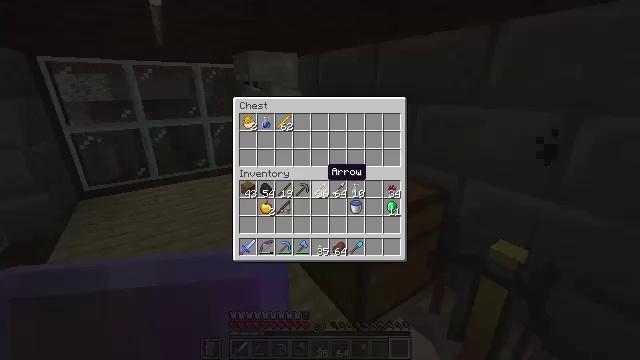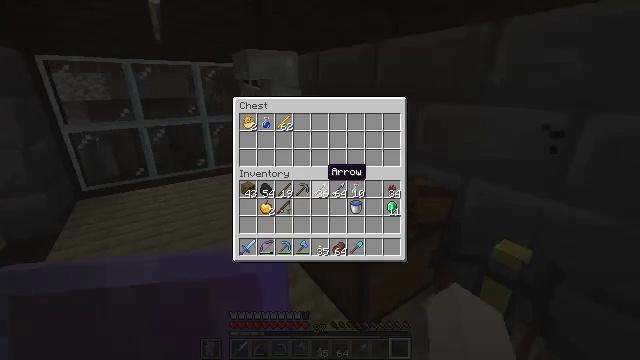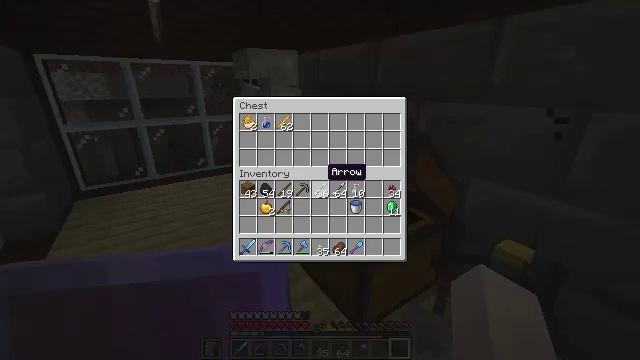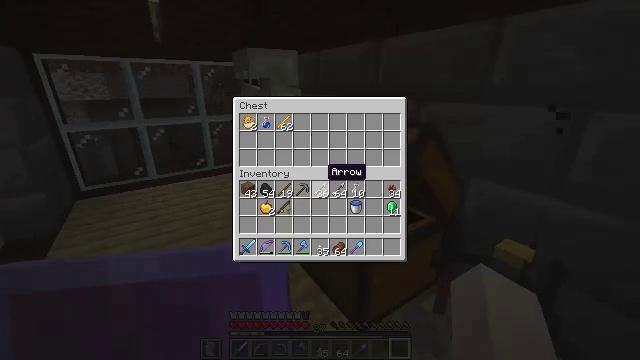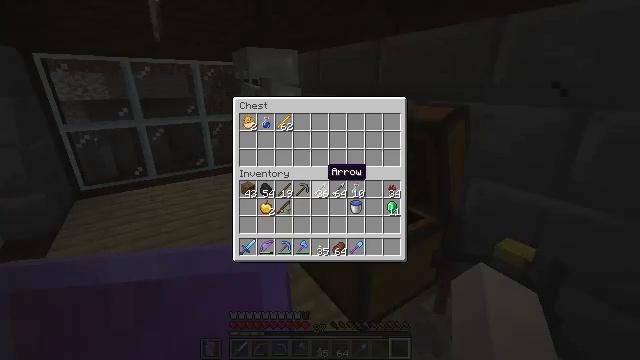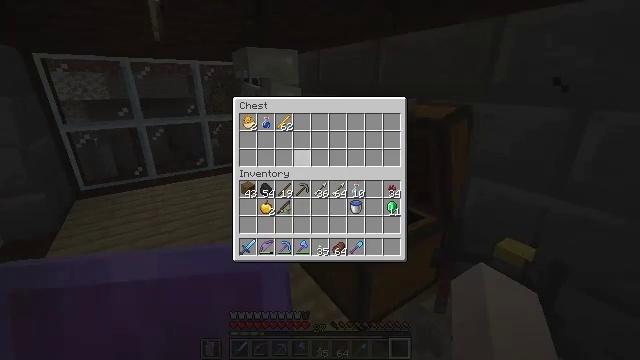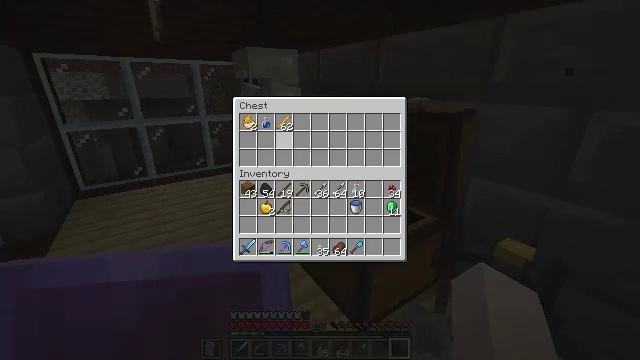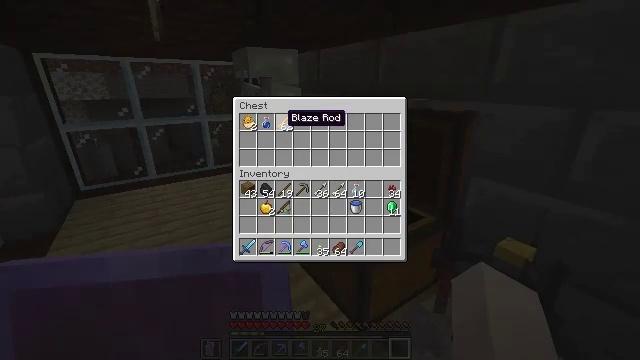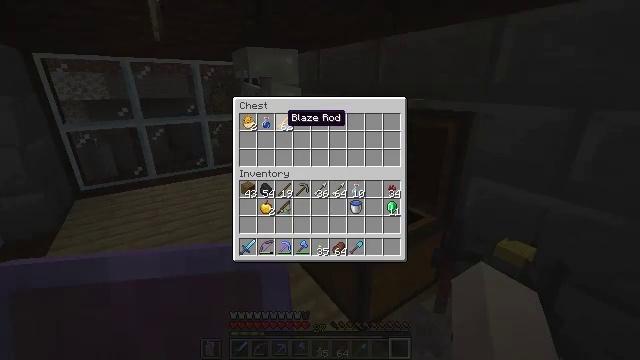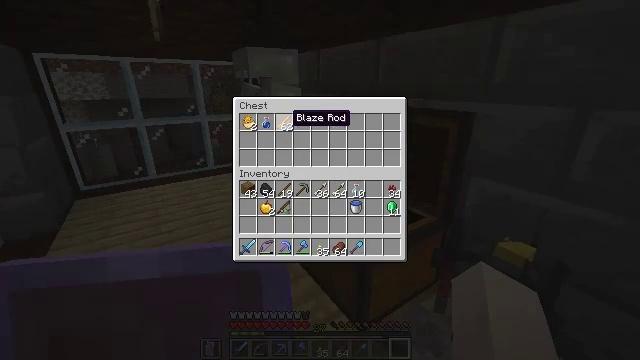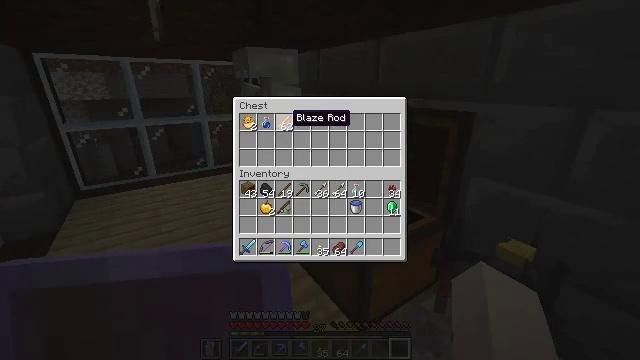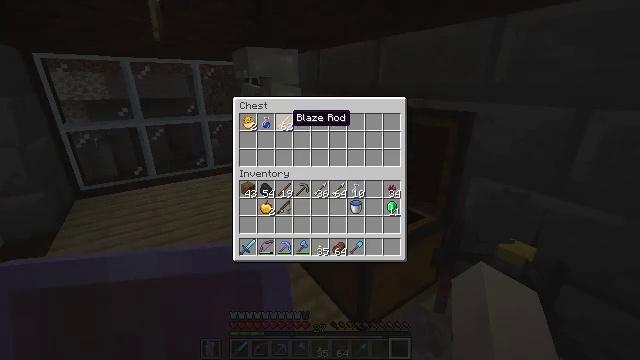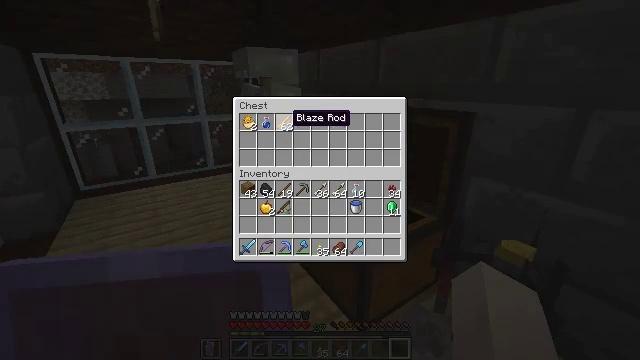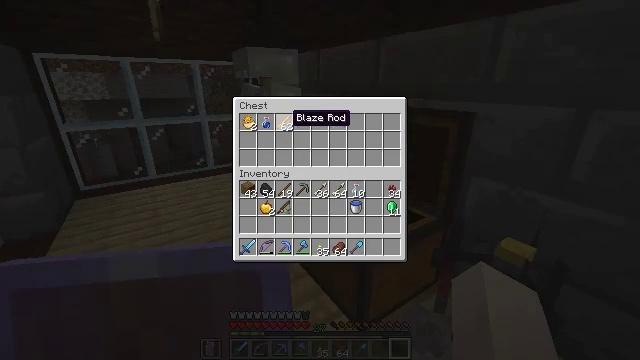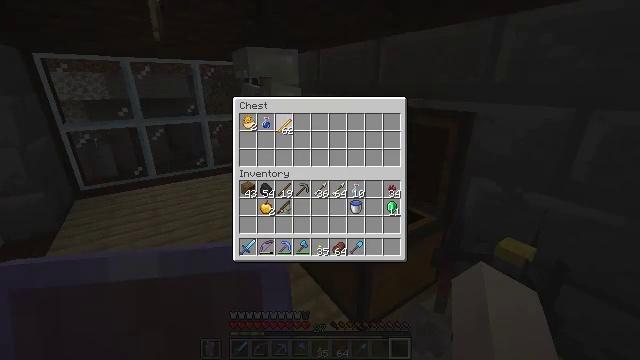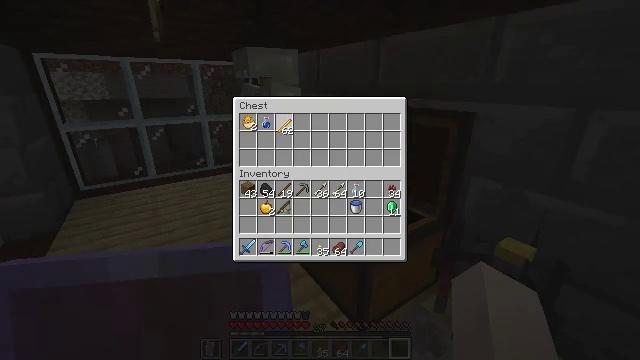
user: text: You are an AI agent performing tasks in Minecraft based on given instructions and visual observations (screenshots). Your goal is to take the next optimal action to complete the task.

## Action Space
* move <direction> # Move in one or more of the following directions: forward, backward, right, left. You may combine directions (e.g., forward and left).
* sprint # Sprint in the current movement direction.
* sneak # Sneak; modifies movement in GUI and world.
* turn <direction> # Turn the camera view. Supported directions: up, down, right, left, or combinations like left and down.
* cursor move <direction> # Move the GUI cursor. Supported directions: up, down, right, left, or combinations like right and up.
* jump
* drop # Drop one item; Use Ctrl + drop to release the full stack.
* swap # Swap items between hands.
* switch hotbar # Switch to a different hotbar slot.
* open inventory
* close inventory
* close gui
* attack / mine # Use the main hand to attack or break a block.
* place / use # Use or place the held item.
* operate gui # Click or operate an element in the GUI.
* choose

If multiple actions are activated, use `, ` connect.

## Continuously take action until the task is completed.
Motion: motion action
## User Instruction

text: Process blaze rods into blaze powder in the crafting area.
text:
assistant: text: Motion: no_op
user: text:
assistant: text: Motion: no_op
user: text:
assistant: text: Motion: no_op
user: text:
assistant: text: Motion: no_op
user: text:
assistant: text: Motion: cursor move left and up
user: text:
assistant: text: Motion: cursor move left and up
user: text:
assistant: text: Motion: no_op
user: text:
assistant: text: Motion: no_op
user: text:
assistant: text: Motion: no_op
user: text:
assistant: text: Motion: no_op
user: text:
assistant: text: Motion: no_op
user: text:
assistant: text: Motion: no_op
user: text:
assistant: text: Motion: no_op
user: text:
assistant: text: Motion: operate gui
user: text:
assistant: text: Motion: operate gui
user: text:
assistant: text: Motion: no_op
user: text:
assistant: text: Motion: cursor move right and down
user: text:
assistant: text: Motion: cursor move right and down
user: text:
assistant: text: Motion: cursor move down
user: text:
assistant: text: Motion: no_op
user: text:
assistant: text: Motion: no_op
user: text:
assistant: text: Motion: no_op
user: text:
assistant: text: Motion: no_op
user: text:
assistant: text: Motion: no_op
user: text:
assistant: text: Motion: choose
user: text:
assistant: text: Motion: choose
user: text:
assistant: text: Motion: no_op
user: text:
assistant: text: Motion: choose
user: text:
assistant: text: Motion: choose
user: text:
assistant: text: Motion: choose